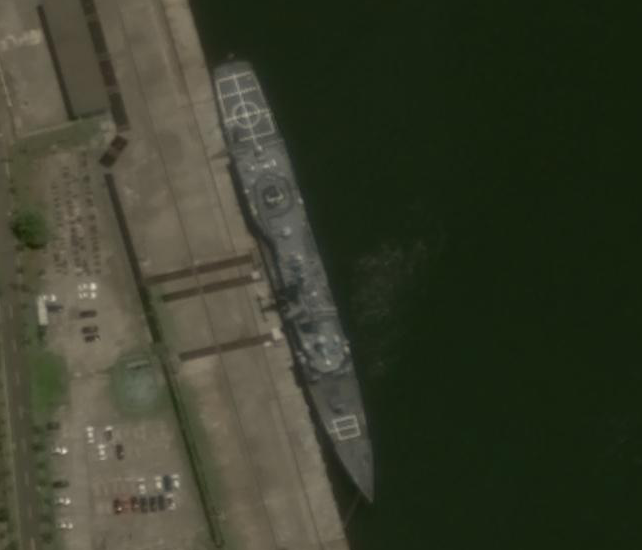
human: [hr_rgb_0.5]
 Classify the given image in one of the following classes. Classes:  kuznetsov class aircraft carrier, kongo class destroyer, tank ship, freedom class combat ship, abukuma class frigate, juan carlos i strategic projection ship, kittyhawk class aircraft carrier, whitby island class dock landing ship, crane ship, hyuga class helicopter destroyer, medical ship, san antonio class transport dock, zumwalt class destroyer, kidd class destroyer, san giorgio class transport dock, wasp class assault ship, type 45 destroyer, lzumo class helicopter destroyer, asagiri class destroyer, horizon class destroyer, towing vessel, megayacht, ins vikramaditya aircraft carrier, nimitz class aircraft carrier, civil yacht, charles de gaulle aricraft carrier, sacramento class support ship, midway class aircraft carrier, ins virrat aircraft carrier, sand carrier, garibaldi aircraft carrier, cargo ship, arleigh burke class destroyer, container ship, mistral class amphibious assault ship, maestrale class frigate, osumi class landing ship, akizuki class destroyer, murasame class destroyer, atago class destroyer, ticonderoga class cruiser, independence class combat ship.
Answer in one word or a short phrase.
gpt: Ticonderoga class cruiser